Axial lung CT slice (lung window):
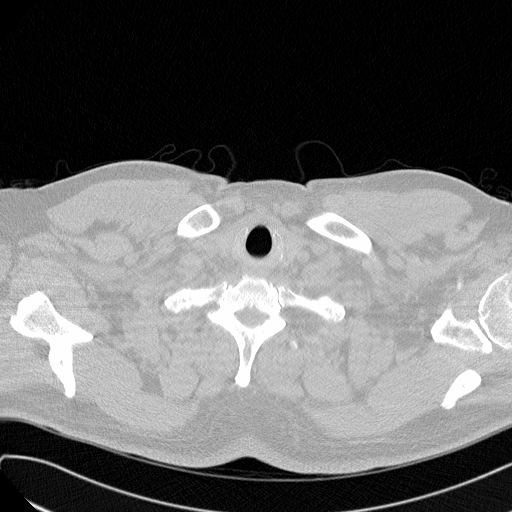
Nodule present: no